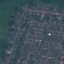
Label: Residential